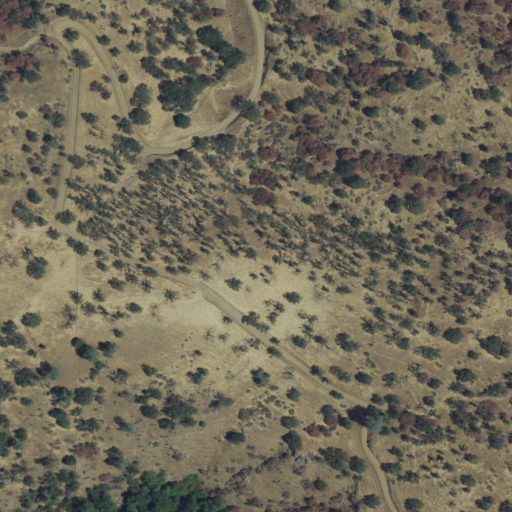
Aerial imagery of gap in California named Sycamore Gap containing grassland, shrub, evergreen forest, and mixed forest